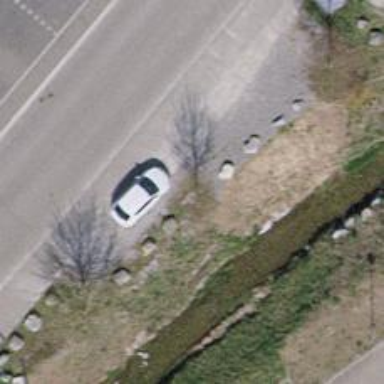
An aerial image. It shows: Car sharing facility.